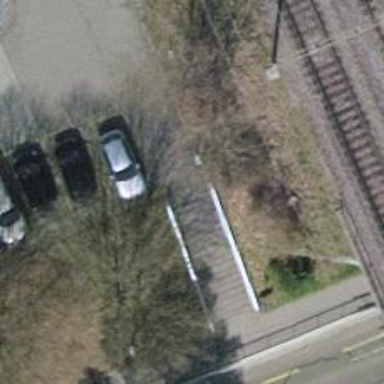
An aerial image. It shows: Steps with asphalt surface.